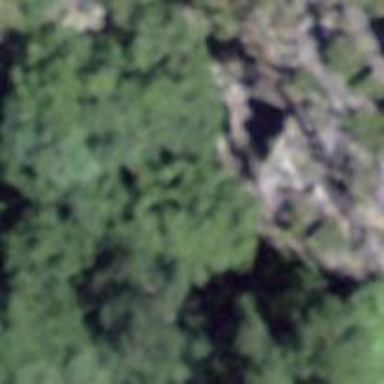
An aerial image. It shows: Natural cliff.